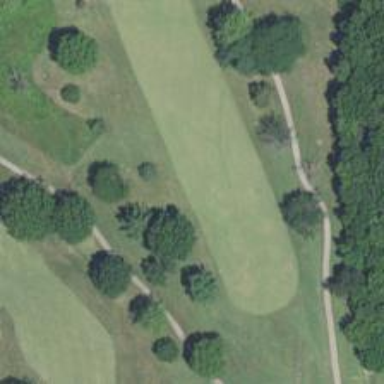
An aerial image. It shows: View of golf hole.